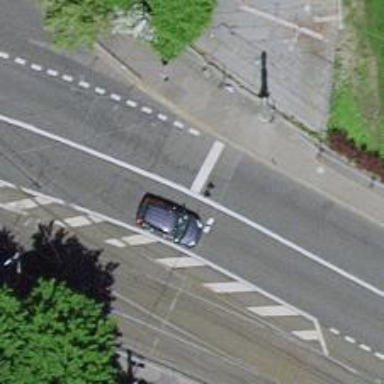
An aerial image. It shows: Road with traffic signals.